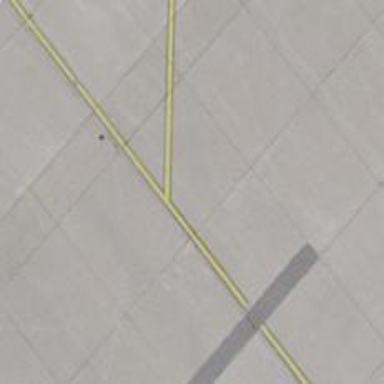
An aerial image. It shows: Airport parking position.